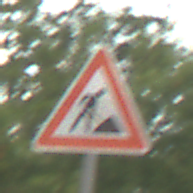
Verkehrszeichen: Arbeitsstelle
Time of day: MorningAfternoon
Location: Outdoor (Suburban)
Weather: PartlyCloudy
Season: NotSpecified
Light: Natural